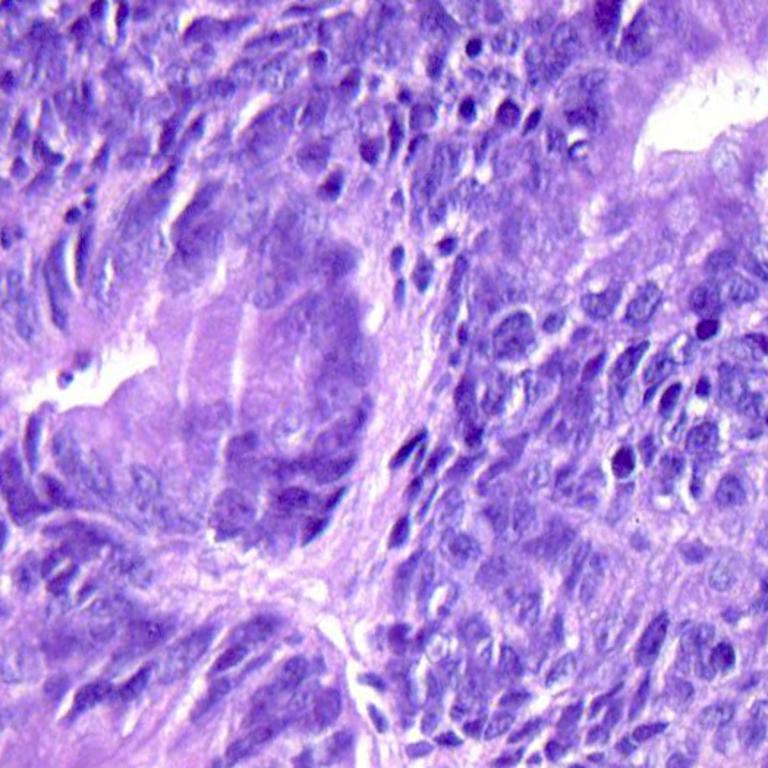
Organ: colon
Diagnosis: adenocarcinomas